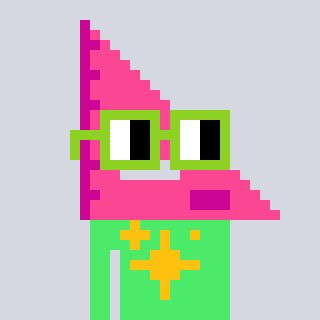
a pixel art character with square light green glasses, a squadron ruler-shaped head and a teal-colored body on a cool background